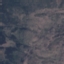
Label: HerbaceousVegetation